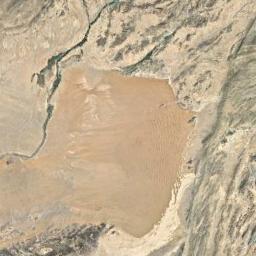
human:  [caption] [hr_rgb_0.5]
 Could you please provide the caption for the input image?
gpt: It is a large piece of yellow desert in the brown bare land .

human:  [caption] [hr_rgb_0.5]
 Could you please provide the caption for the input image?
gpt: The white desert is next to the bare land .

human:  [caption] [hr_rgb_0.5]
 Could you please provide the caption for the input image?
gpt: There are many lines in the desert .

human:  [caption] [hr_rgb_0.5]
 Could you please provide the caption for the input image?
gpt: The desert with yellow sand is surrounded by some mountains and a river goes through the desert .

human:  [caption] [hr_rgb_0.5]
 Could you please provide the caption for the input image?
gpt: A fawn desert covered by sand and bare land .